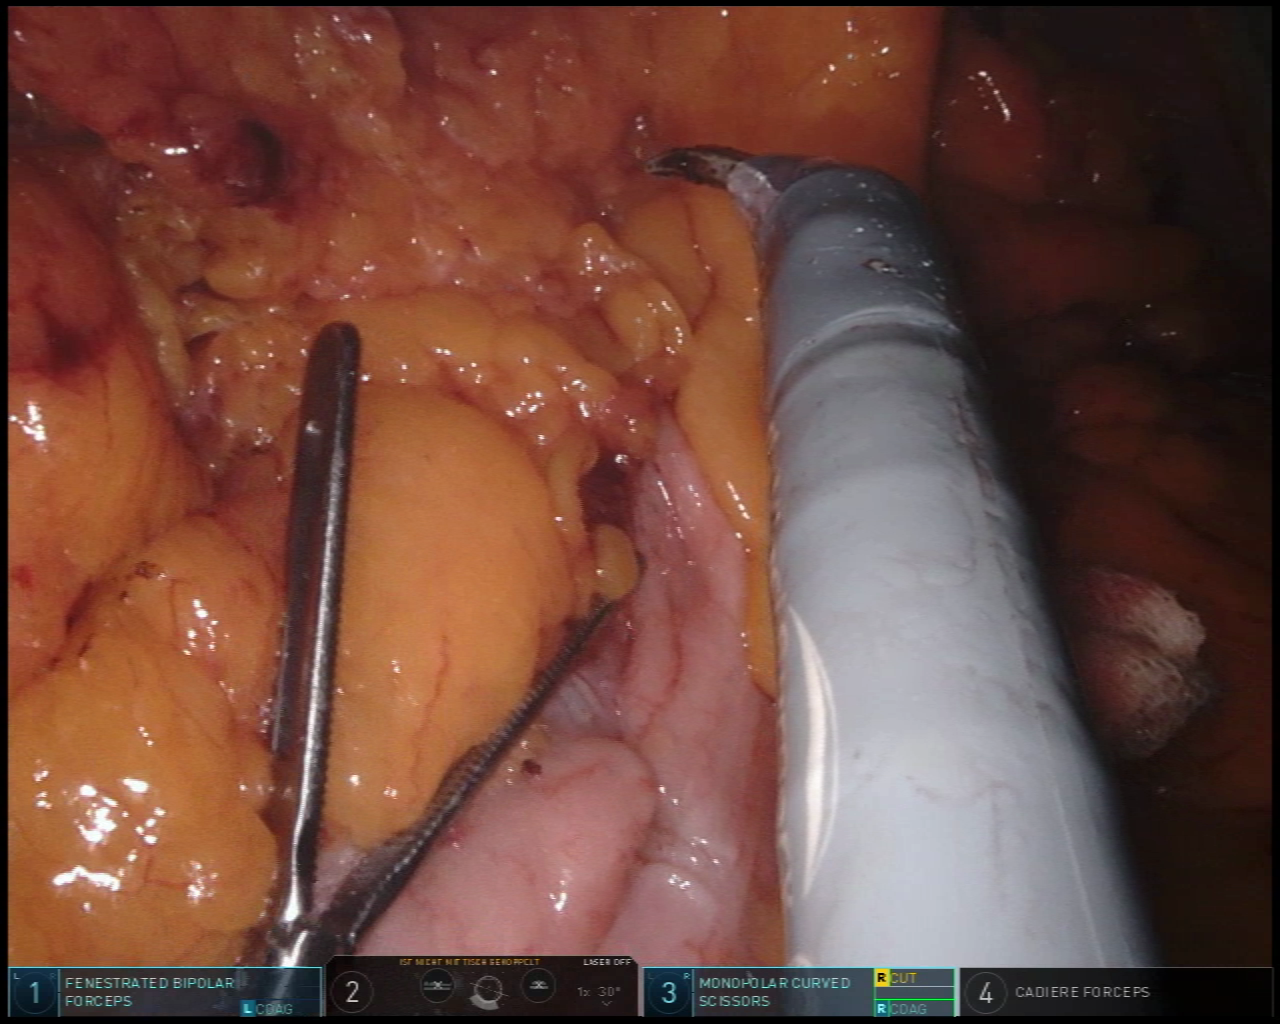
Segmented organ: colon
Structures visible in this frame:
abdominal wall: no
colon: yes
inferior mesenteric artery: no
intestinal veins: no
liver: no
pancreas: no
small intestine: no
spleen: no
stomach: no
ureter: no
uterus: no
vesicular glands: no